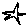
Label: star